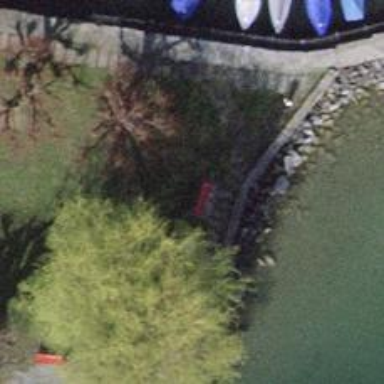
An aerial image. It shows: Red bench.